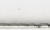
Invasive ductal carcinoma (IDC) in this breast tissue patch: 0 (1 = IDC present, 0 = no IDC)